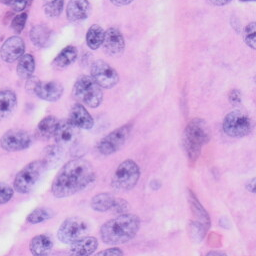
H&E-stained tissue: Skin